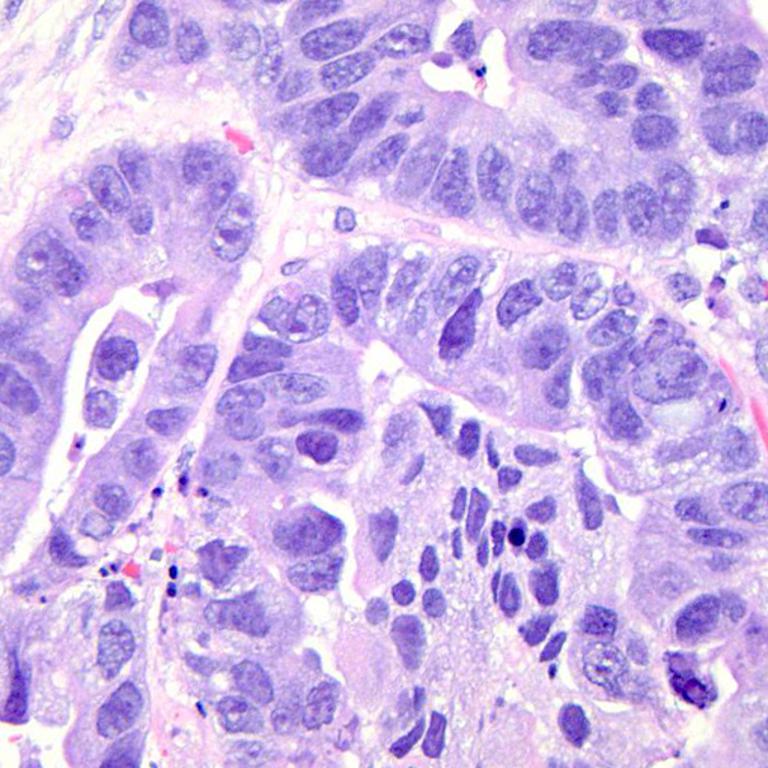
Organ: colon
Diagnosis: adenocarcinomas